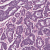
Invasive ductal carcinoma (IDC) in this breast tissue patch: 1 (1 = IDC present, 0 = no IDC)